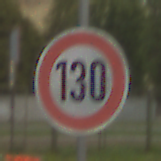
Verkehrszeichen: Geschwindigkeit130
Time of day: MorningAfternoon
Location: Outdoor (Suburban)
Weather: PartlyCloudy
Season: NotSpecified
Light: Natural